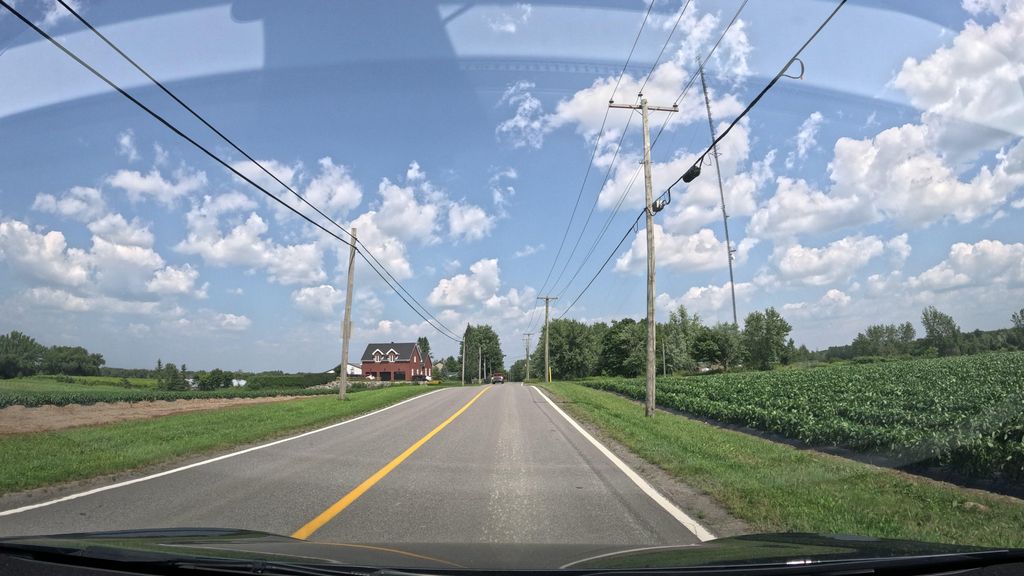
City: montreal